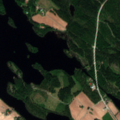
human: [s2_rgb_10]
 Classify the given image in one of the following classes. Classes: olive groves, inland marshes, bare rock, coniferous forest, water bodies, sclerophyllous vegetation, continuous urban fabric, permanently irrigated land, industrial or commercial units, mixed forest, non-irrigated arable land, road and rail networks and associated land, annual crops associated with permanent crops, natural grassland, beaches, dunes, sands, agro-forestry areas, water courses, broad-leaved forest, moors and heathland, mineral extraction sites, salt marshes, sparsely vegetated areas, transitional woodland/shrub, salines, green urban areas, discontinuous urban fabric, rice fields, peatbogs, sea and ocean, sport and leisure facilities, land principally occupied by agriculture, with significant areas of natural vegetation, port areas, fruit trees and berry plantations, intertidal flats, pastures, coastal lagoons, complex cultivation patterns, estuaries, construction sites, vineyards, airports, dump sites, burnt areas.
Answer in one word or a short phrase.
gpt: non-irrigated arable land, mixed forest, water bodies